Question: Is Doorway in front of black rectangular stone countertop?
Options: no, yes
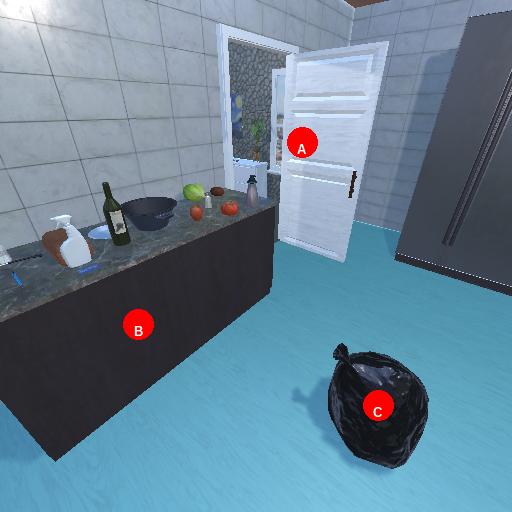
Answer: no